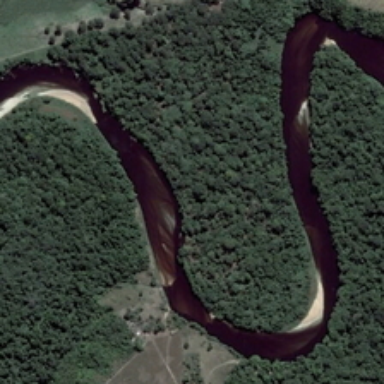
The river is very long and has a very wide area .